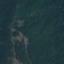
Land use / land cover: Forest